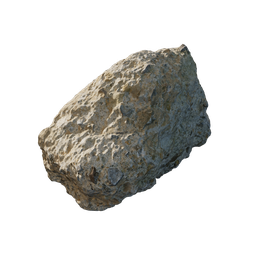
Label: architecture